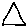
Label: triangle